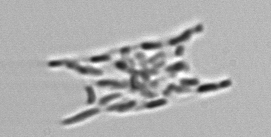
Label: Eucampia